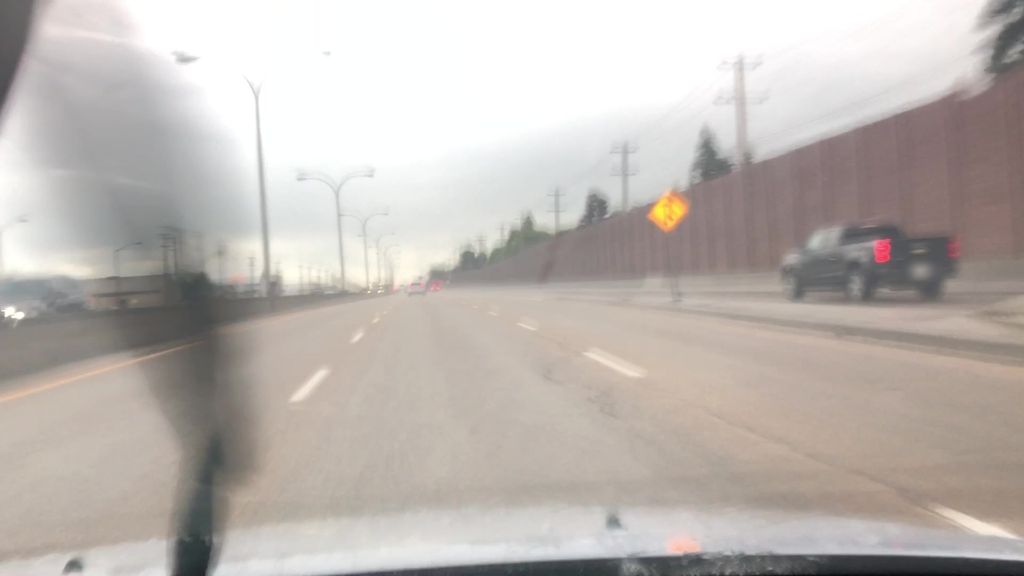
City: edmonton